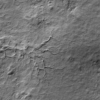
Label: not_dusty